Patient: sex M, age 75
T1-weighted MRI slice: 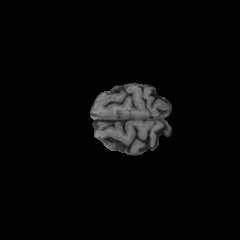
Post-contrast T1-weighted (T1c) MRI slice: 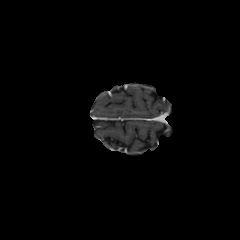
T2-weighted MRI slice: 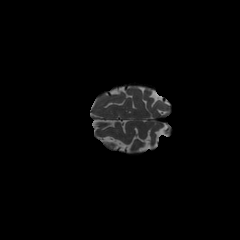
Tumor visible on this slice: no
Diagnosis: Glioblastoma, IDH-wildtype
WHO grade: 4